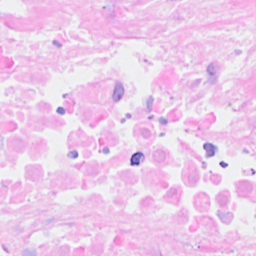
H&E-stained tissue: Breast